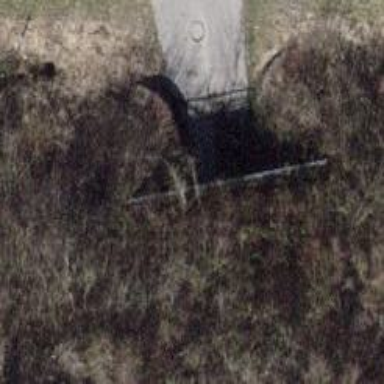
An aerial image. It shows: Unclassified road with tunnel.